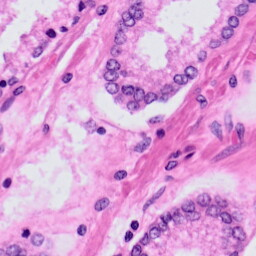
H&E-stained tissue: Prostate